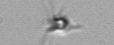
Label: Calciopappus